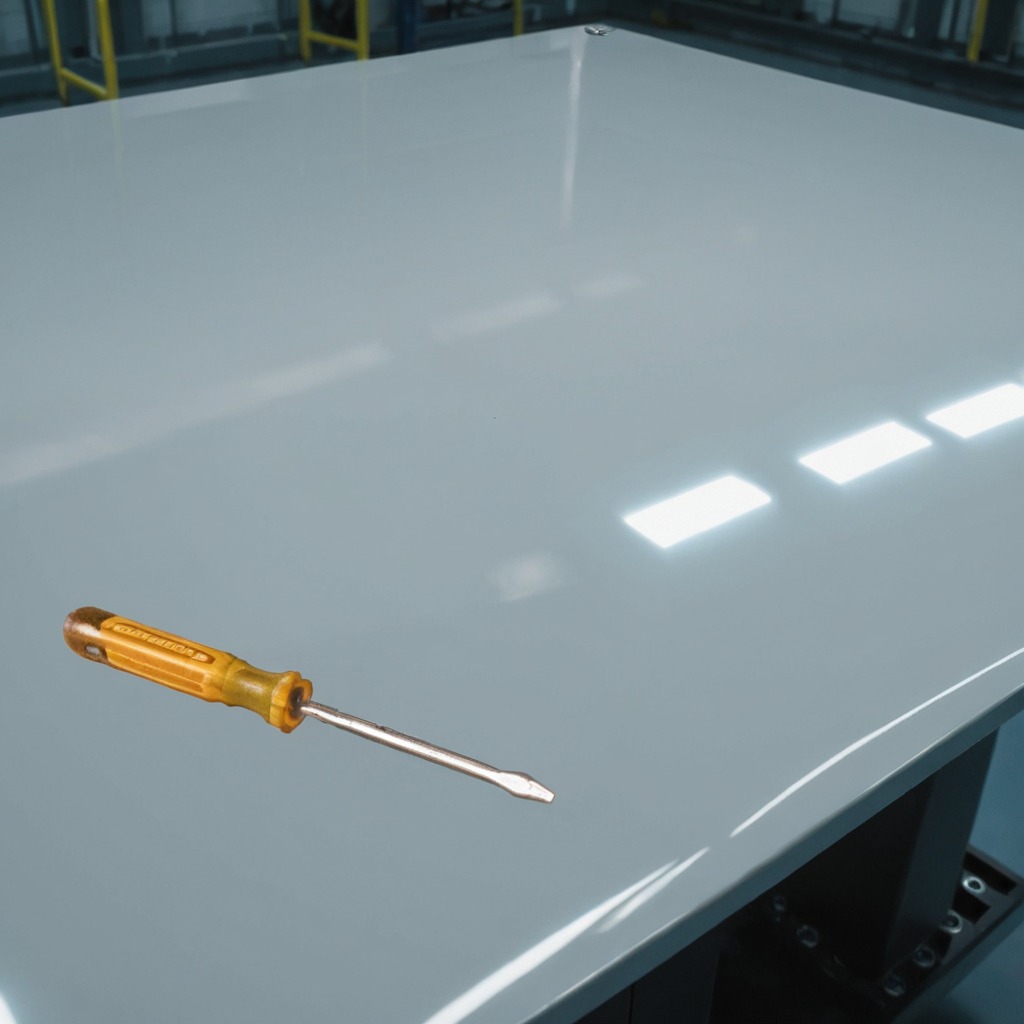
A screwdriver is lying on the table.